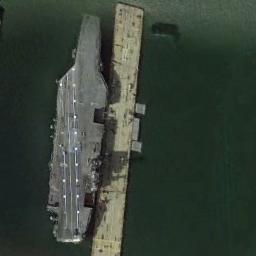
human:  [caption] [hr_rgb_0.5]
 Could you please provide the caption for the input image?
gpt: An aircraft carrier docked in a green harbor .

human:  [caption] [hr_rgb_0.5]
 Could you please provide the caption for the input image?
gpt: The ship is docked at the dock and the water is dark green .

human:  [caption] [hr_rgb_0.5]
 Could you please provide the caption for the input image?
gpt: There is a ship in the green water on the shore .

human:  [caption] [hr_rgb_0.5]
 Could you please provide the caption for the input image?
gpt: There are two ships at sea .

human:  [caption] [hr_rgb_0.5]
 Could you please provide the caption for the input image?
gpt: The ship is at the harbor .